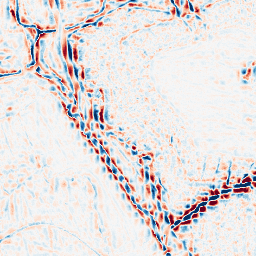
Category: wavelet
Decomposition family: wavelet_dwt
Decomposition parameters: wavelet: sym4
level: 3
Upsampling method: quartic
Upsampling parameters: scale: 2
Upsampling scale: 2